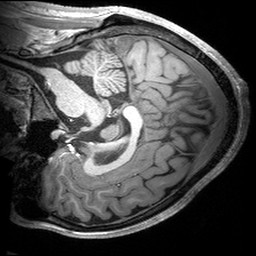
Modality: T1w
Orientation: sagittal
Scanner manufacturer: siemens
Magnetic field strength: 3 T
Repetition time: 2.53 s
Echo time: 0.00299 s